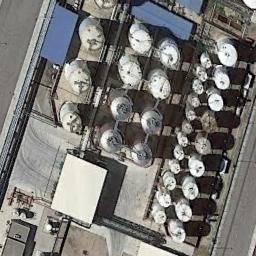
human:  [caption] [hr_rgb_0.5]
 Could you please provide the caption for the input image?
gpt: Here are two white storage tanks of the same size .

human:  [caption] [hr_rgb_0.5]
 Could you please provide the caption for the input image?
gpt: In the factory there are many neatly arranged storage tanks of different sizes and many pipelines and many buildings .

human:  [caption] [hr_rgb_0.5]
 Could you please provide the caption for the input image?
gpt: There are several buildings of different colors beside the storage tanks .

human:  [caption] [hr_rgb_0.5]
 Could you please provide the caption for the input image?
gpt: There are many storage tanks on the bare land next to buildings .

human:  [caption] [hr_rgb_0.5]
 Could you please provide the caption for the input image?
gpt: There are some storage tanks arranged neatly .